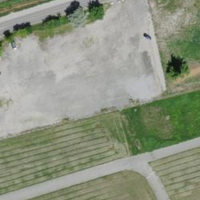
EUNIS habitat code: 57
Species observed at this site:
Tettigonia viridissima
Pontia edusa
Medicago sativa
Ptyonoprogne rupestris
Passer montanus
Salvia pratensis